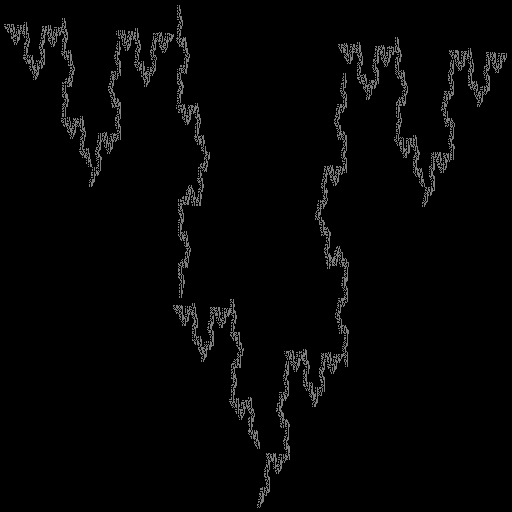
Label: koch_curve